Frequency: 80000
Velocity: 0,248
Power: 44,4
Pulse duration: 0,0000001
Pass count: 1
Magnification: 10
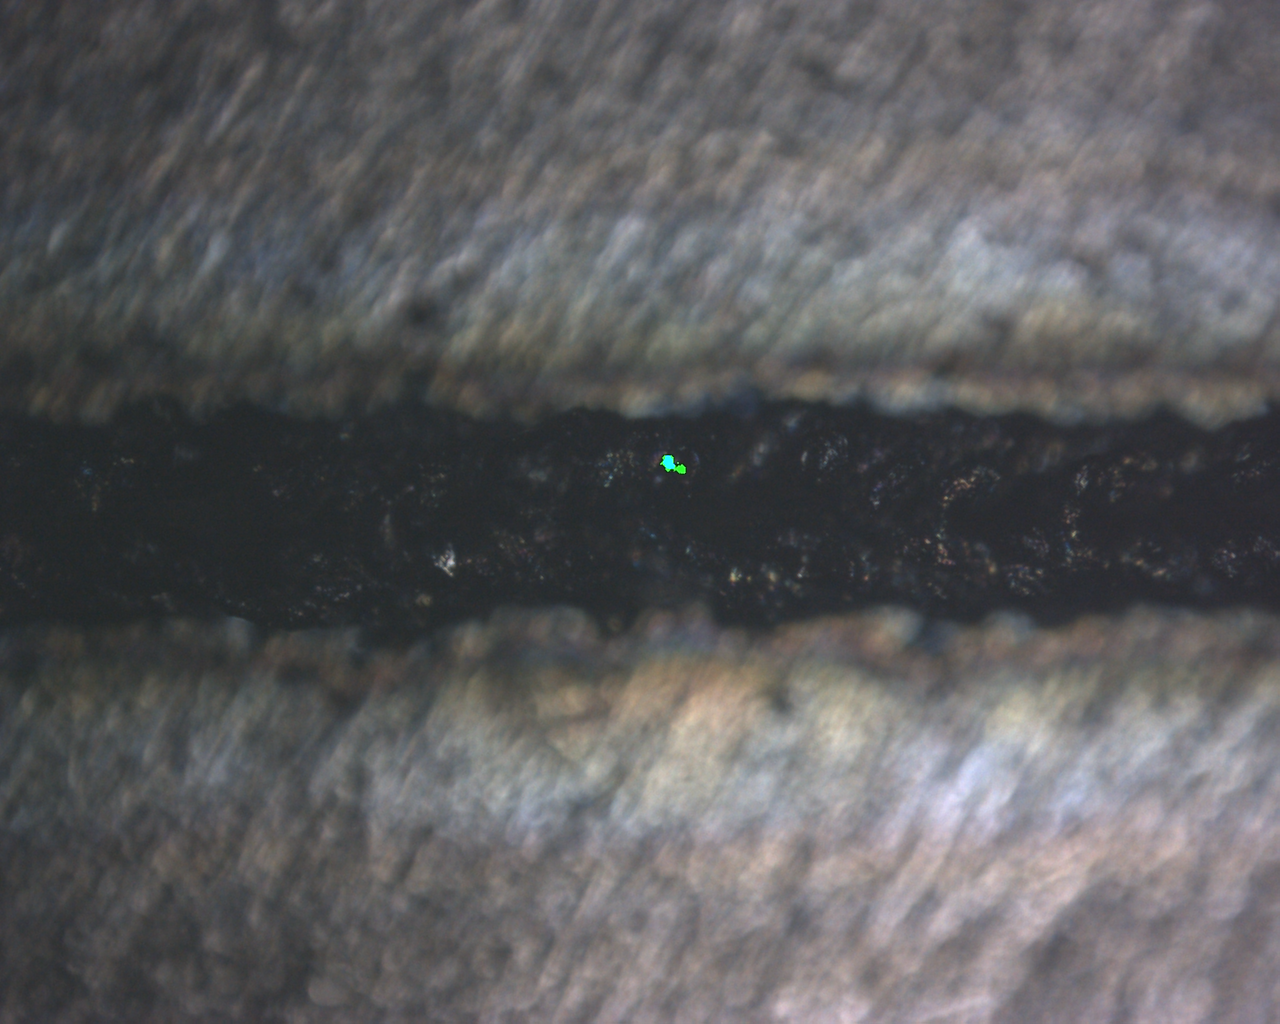
Measured width: 120.72
Other width: 93.3851